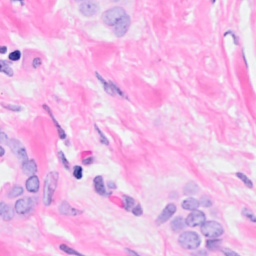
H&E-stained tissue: Breast